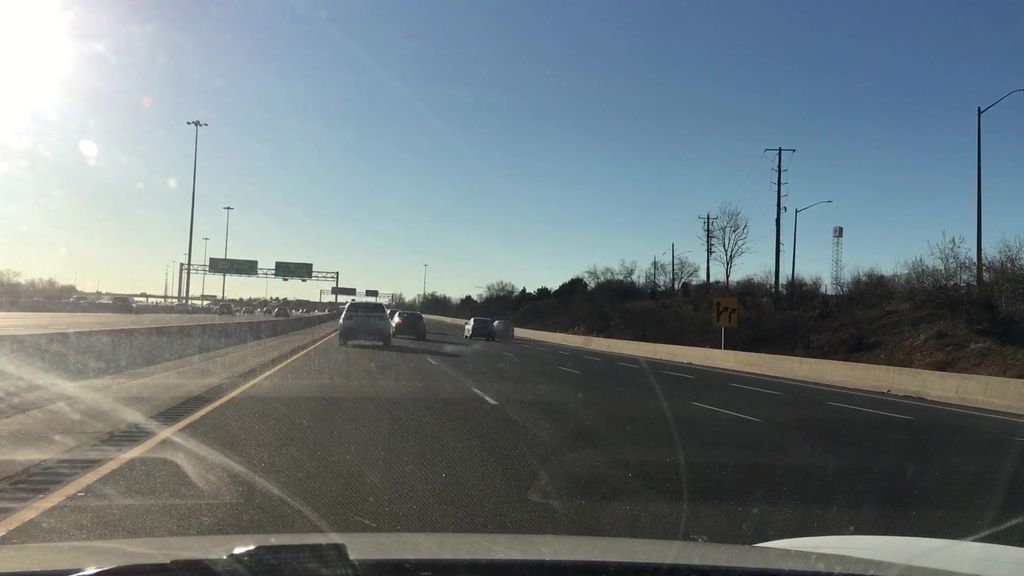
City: toronto